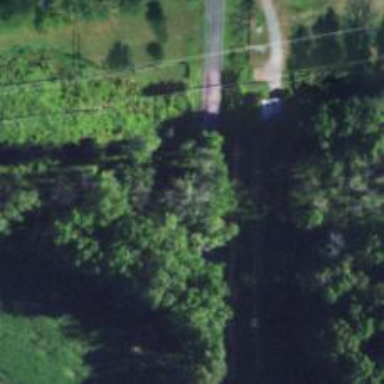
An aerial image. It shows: Culvert tunnel.